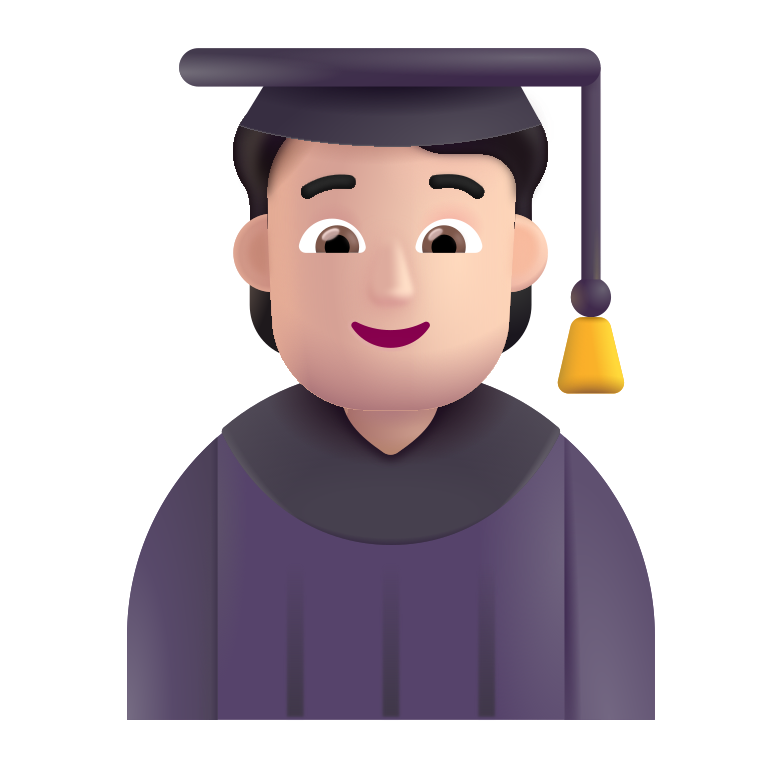
student color light